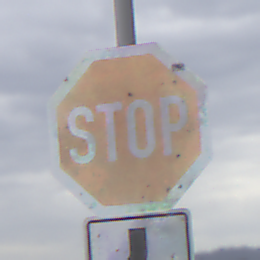
Verkehrszeichen: Stop
Zusatzzeichen unten: VerlaufVorfahrtsstrasse2
Umgebung: Outdoor, Suburban
Tageszeit: Midday
Wetter: Overcast
Licht: Natural
Jahreszeit: NotSpecified
Kontrast: LowContrast